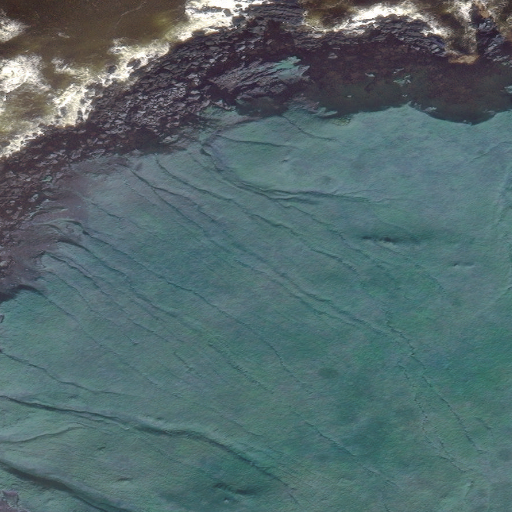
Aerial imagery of cape in Alaska named Hanidaagus containing only unknown